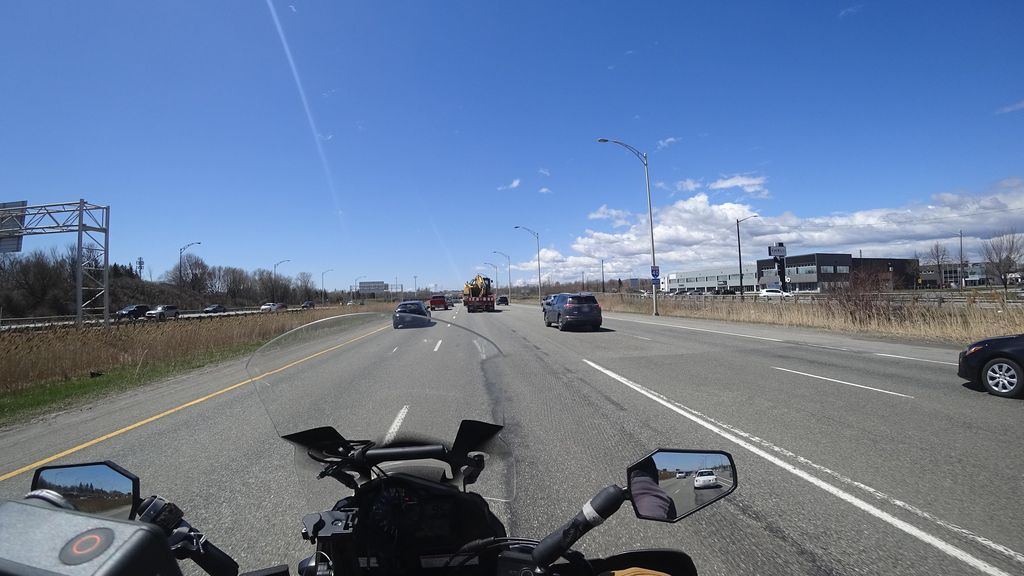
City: quebec_city